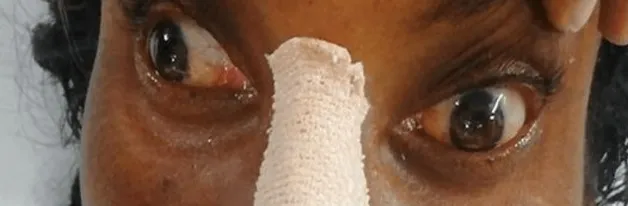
On right gaze, impaired adduction of the left eye with nystagmus of the abducting right eye.
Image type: medical_photograph (other_medical_photograph)